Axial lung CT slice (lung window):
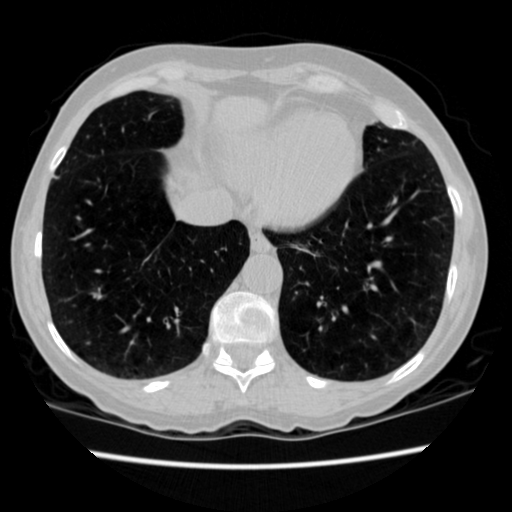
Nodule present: no